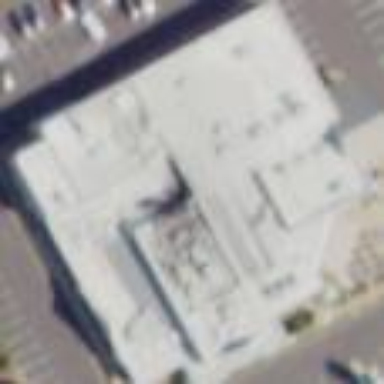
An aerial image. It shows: Restaurant in building.